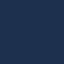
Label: SeaLake